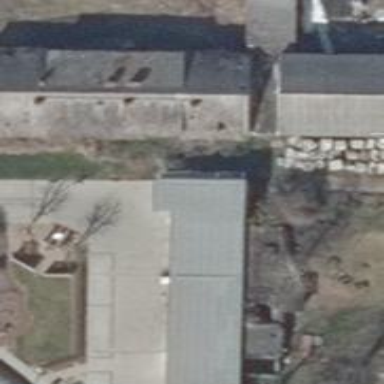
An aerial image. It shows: Driveway.